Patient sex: M
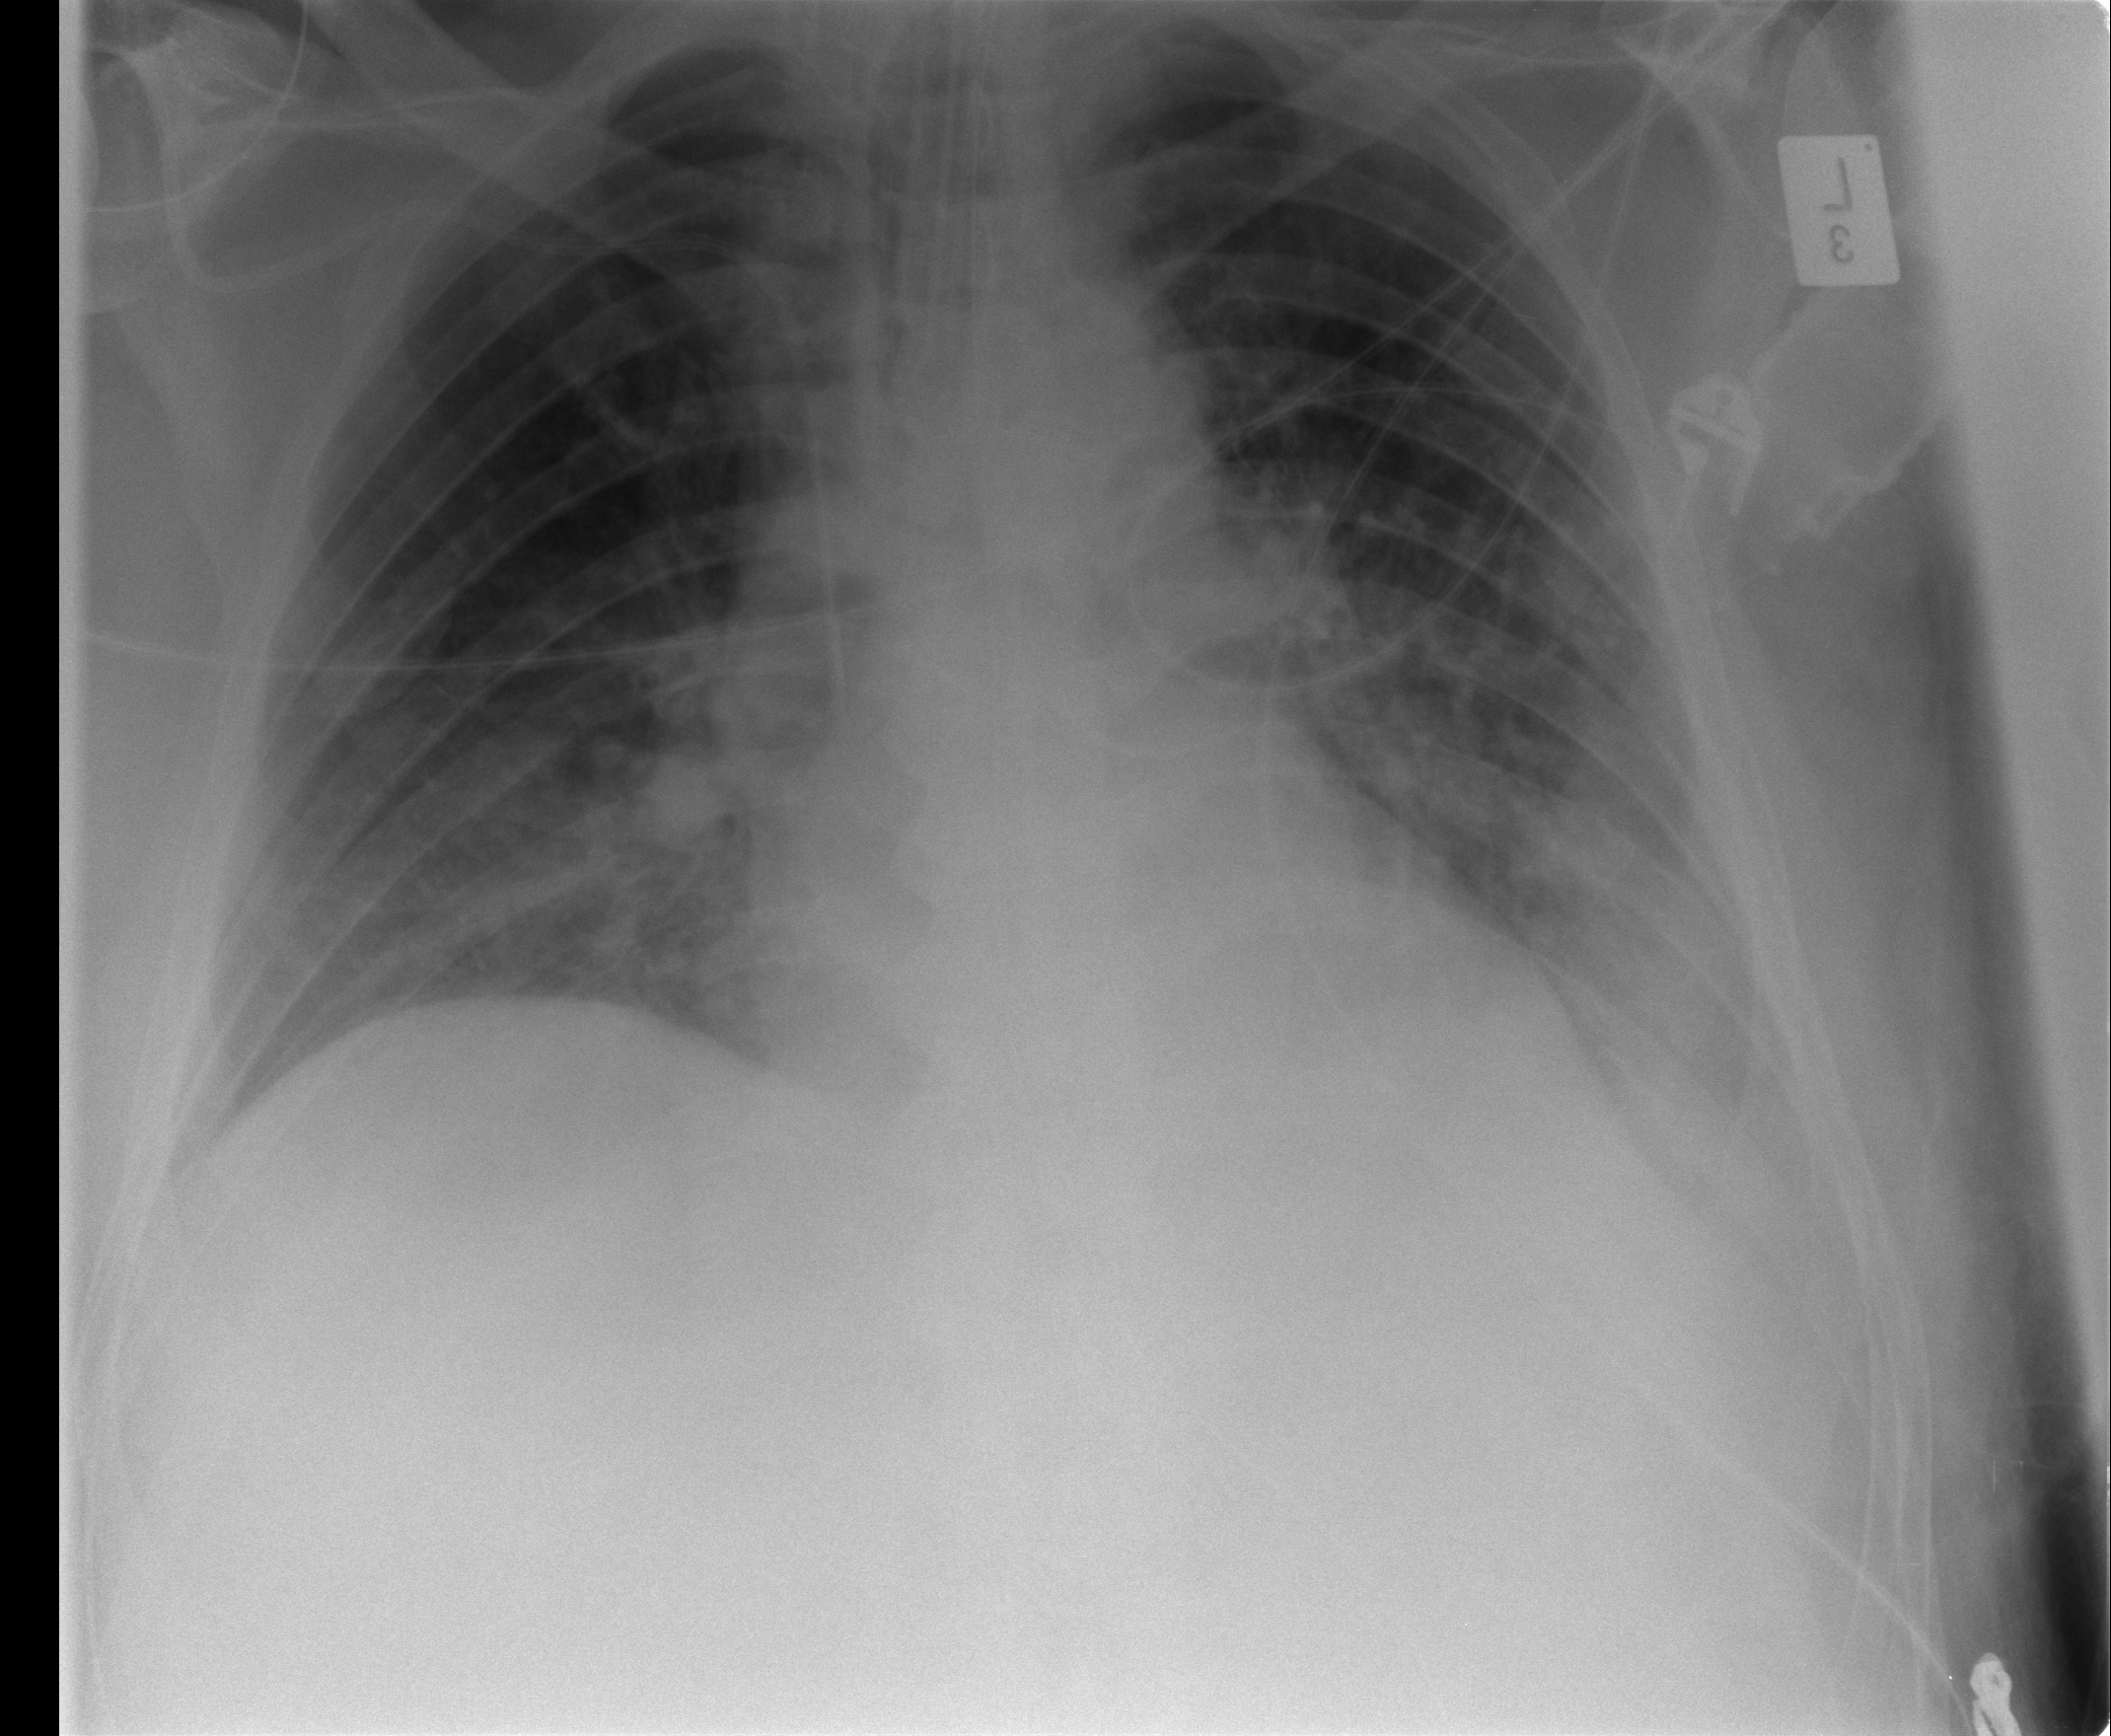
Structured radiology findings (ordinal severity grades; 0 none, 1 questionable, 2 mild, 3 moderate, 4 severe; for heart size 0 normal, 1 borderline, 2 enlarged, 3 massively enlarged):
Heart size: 0
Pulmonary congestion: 1
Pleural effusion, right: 0
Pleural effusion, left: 2
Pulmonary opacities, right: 2
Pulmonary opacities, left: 3
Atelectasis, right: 1
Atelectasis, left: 2